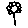
Label: flower